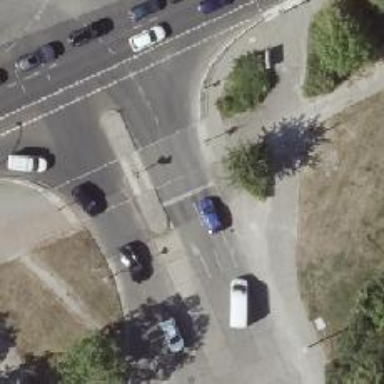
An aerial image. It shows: Road with traffic signals.